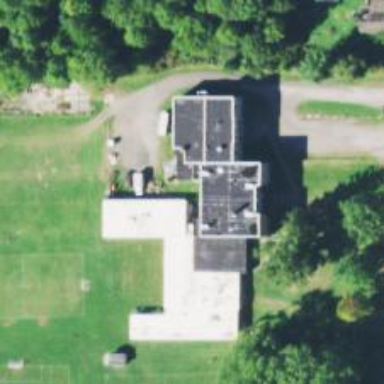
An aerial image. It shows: School.